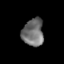
Tissue: skin
Cell type: Epithelial cells
Senescence score: 0.2603
Nuclear area (px): 571
Mean DAPI intensity: 112.576